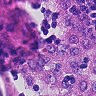
Metastatic tissue present: no